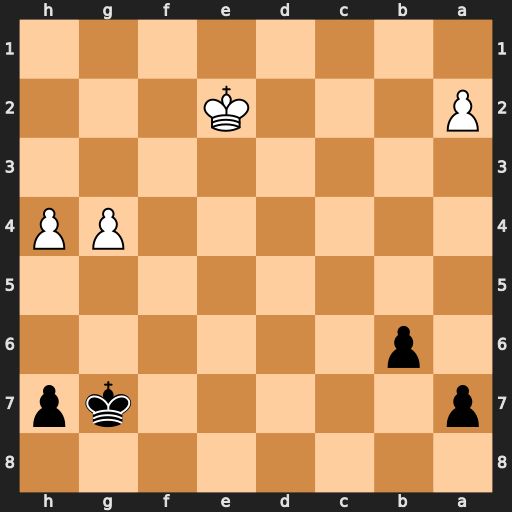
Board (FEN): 8/p5kp/1p6/8/6PP/8/P3K3/8
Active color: b
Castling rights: -
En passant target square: -
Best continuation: Kf6 Kf3 Ke5 h5 Kf6